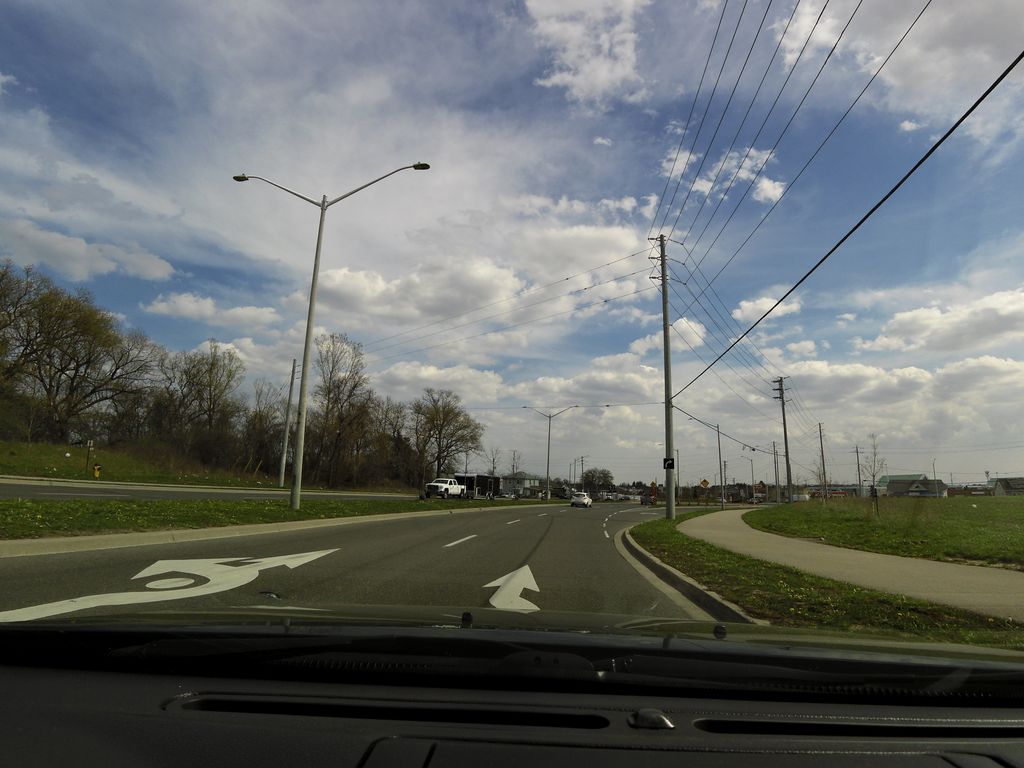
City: kitchener-waterloo